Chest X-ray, PA view. Patient: 60 years old, sex F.
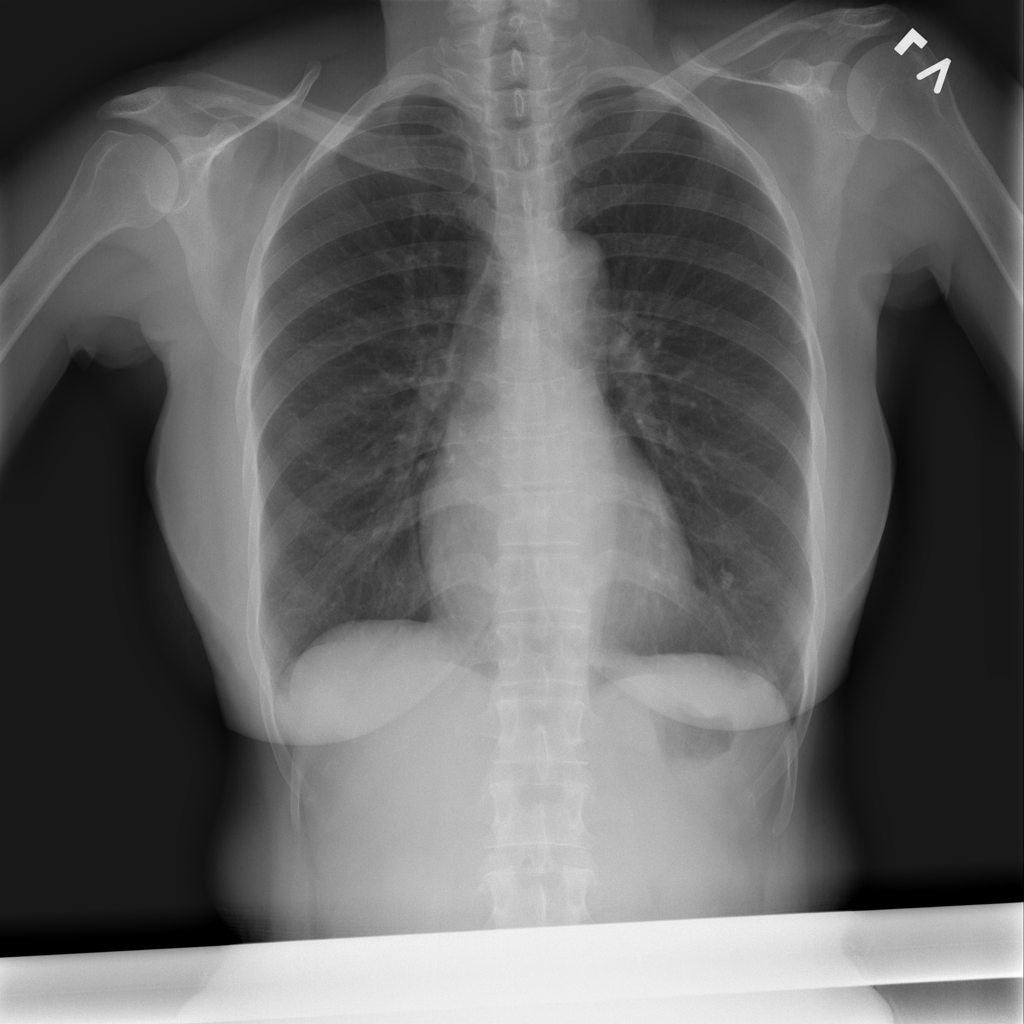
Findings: No Finding